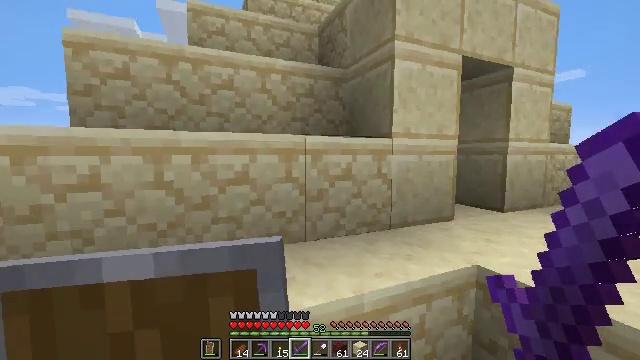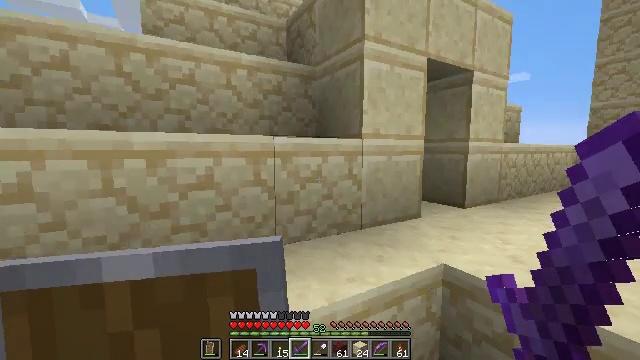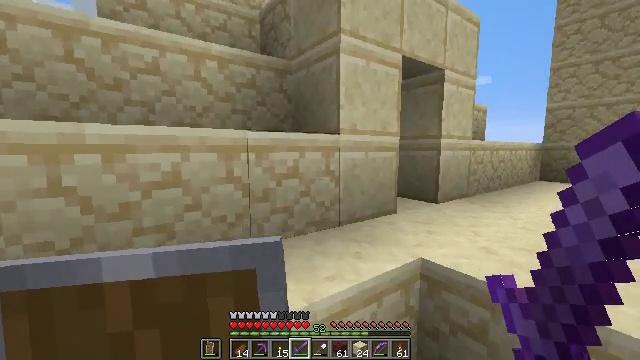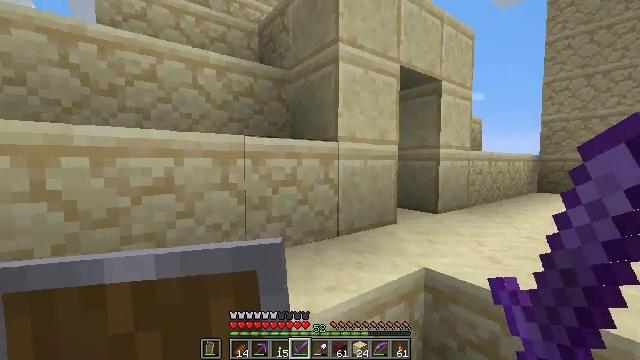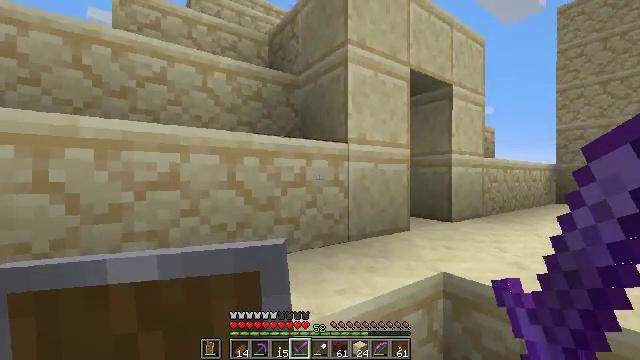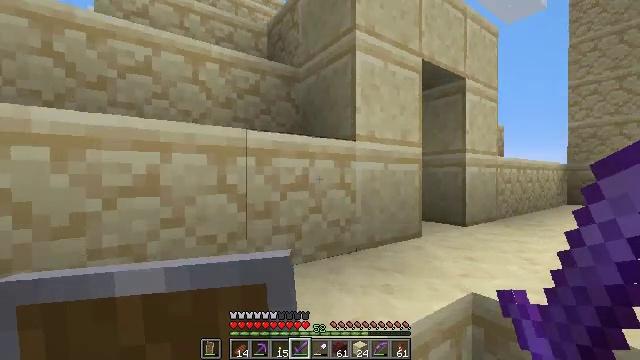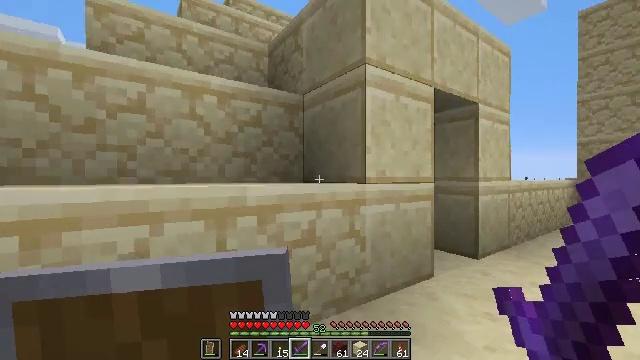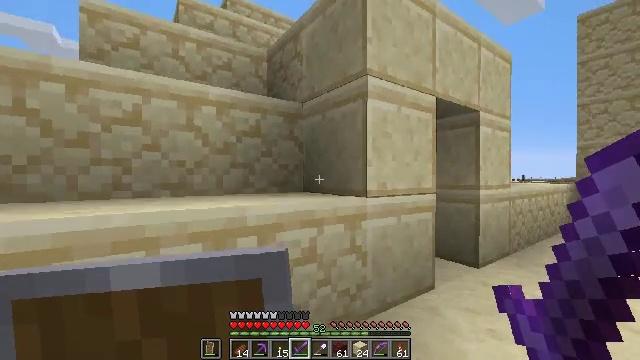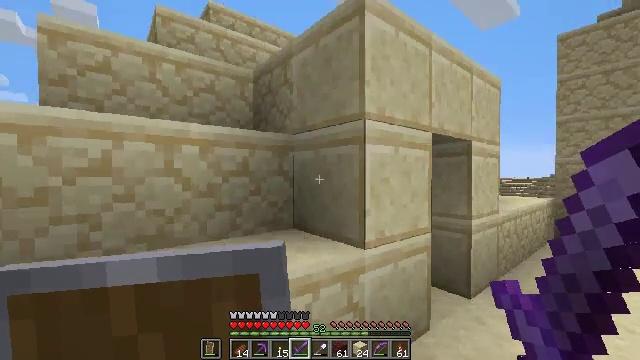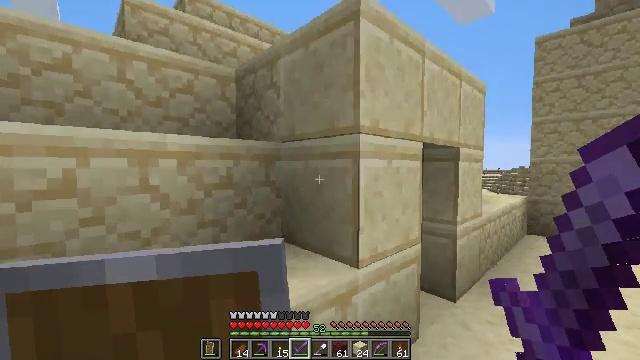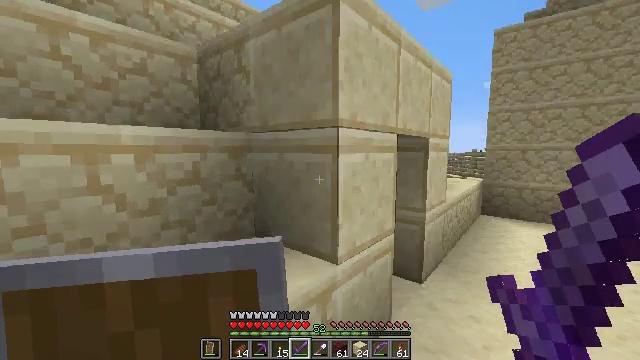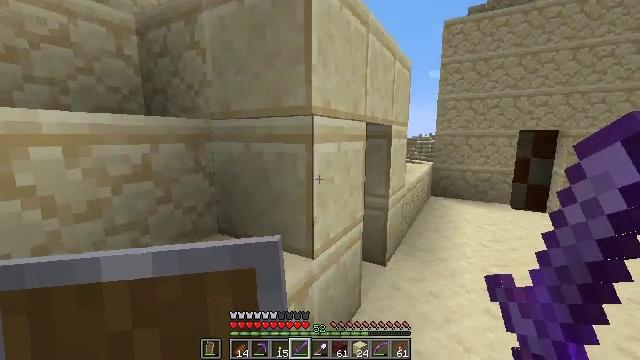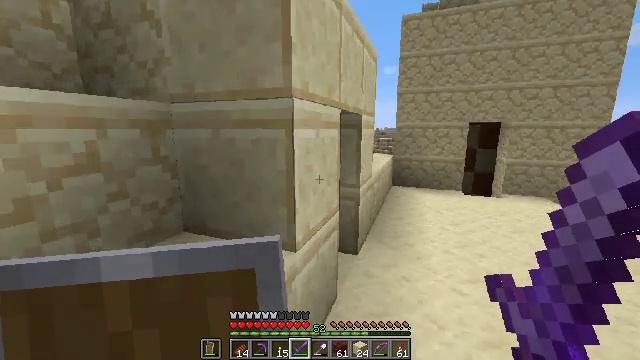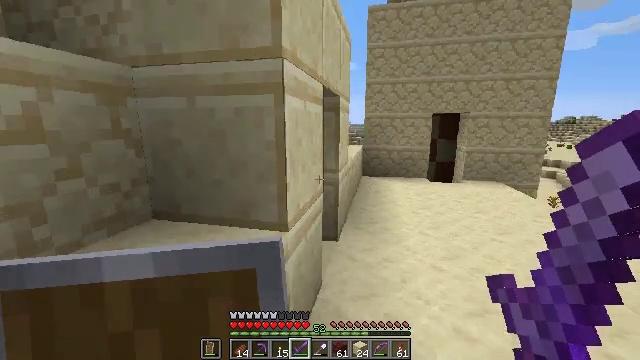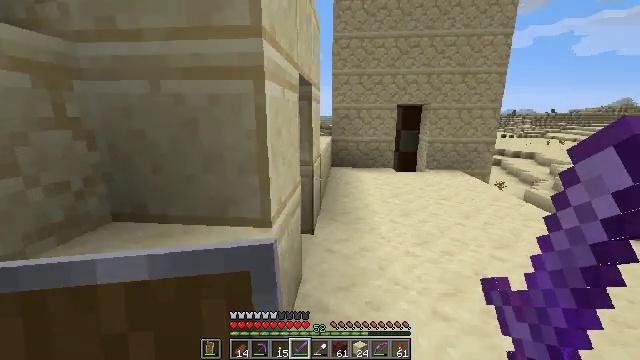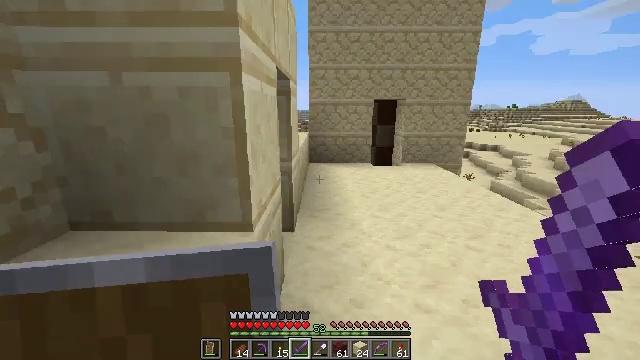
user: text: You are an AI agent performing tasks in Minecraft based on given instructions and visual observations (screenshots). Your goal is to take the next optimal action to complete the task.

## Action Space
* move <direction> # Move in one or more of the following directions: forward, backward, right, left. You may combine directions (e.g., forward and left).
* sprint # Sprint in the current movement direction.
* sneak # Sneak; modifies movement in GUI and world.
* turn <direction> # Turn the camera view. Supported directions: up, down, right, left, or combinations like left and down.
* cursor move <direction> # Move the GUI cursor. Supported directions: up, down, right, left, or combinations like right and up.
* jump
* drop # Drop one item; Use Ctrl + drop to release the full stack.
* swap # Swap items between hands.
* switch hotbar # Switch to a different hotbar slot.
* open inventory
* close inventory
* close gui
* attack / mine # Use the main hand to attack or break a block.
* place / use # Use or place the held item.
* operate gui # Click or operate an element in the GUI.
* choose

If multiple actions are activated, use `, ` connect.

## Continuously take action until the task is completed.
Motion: motion action
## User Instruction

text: Mine the brewing stand from your base.
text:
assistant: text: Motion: move forward, turn right and down
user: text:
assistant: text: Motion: move forward, turn right
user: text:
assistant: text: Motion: move forward, turn up
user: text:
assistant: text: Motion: move forward, turn left and up
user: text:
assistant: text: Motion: move forward
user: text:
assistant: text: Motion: move forward and move left, jump
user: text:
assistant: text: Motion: move forward and move left, jump
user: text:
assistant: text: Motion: move forward and move left, turn right, jump
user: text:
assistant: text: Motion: move forward and move left, turn right and down, jump
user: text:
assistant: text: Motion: move forward and move left, turn right and down
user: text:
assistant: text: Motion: move forward and move left, turn right and down
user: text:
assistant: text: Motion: move forward and move left, turn right and down
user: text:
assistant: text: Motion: move forward and move left, turn right
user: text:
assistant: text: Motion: move forward, turn right and down
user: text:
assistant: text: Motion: move forward, turn right and down
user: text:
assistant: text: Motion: turn right and down
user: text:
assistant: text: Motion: turn right
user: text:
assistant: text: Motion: turn right
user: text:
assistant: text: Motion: turn right
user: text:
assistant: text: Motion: move forward, turn right
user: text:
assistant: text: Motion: move forward
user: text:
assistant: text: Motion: move forward
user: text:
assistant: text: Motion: no_op
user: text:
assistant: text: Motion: move forward
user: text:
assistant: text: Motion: move forward
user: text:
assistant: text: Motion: move forward
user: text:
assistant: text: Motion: move forward
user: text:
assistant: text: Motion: move forward
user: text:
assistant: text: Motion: move forward
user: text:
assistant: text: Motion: move forward